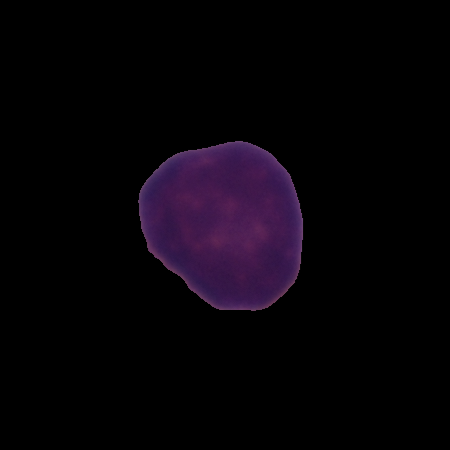
Label: healthy